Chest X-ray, PA view. Patient: 61 years old, sex M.
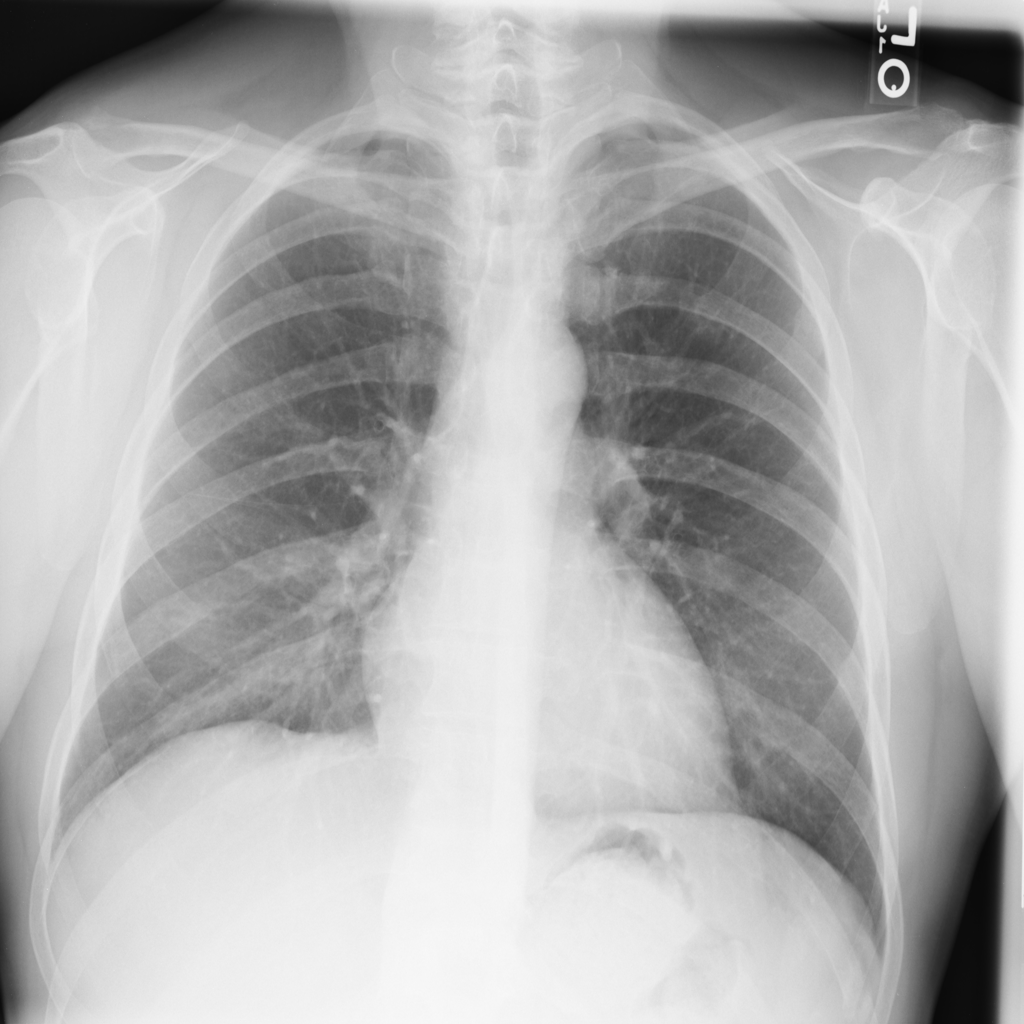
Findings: No Finding